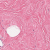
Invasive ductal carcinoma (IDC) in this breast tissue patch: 0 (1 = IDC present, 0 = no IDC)